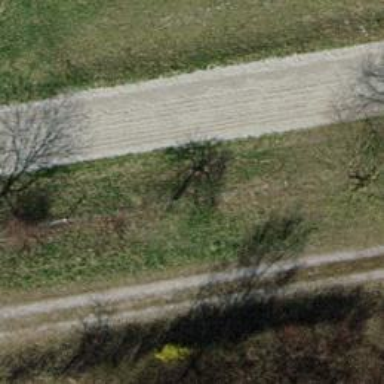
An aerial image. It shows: Deciduous tree along avenue.